Field crop: maize
Growth stage: 2
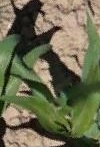
Species: maize